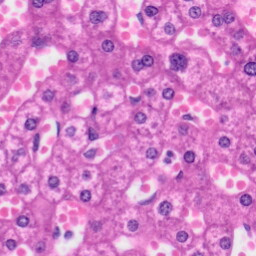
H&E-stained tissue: Liver